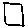
Label: square